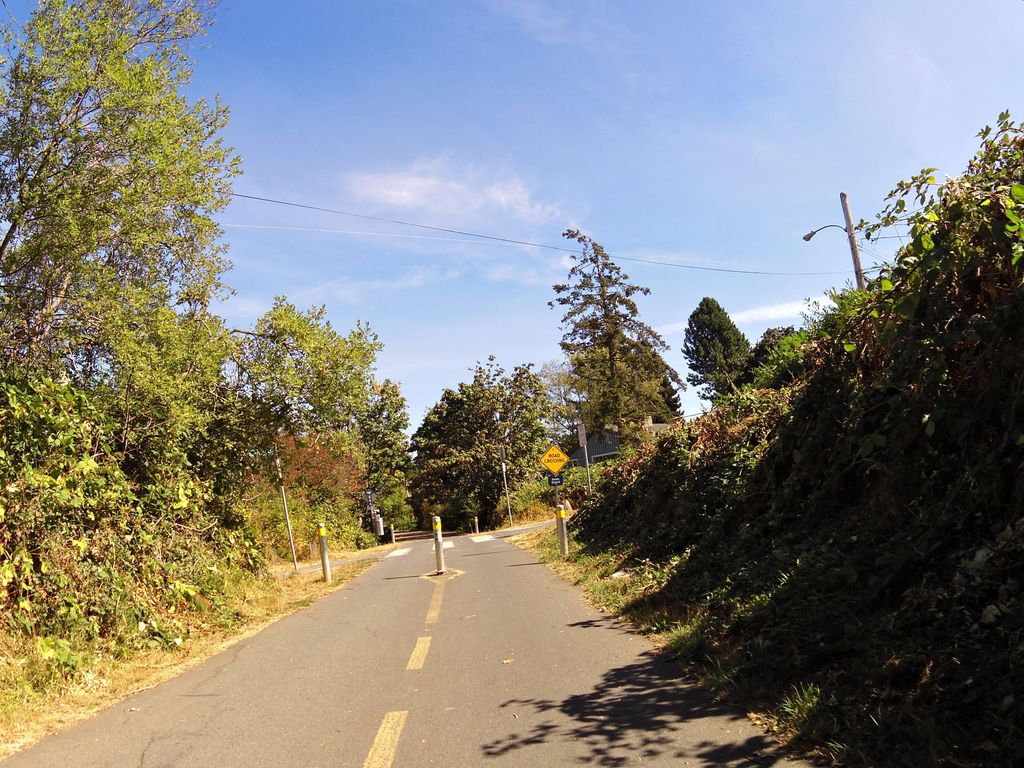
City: victoria